Question:
I have a Google chart api Line chart where the horizontal axis units don't match the corresponding points on the chart. See the image.
I have used those options that makes sure that the h axis don't use decimal numbers:
'''
hAxis: { title: 'some title', format: '#' }
'''
I have used no other relevant options, and haven't found any options in the documentation that seems to could solve the issue..
Code to generate the chart:
'''
var options = { title: '<%# Strings.GameStatisticsView_GameProgressChart %>', hAxis: { title: '<%# Strings.ScoreBoard_RoundNr %>', format: '#' }, vAxis: { title: '<%# Strings.Common_Points %>' }, backgroundColor: { fill: 'transparent' }, elementId: 'GameProgressChart', column1: 'Round Nr' };
drawLineChart(response.d.Data, options);
...
drawLineChart: function (data, options) {
var dataTable = new google.visualization.DataTable();
dataTable.addColumn('number', options.column1);
for (var j = 0; j < data.key.length; j++) {
dataTable.addColumn('number', data.key[j]);
}
dataTable.addRows(data.value.length);
for (var i = 0; i < data.value.length; i++) {
dataTable.setValue(i, 0, data.value[i].key);
for (var k = 0; k < data.key.length; k++) {
dataTable.setValue(i, k+1, data.value[i].value[k]);
}
}
var chart = new google.visualization.LineChart(document.getElementById(options.elementId));
chart.draw(dataTable, options);
},
'''
:
The steps in your x axis can't be hardcoded but you can hardcode how many gridlines to have, see <URL>.
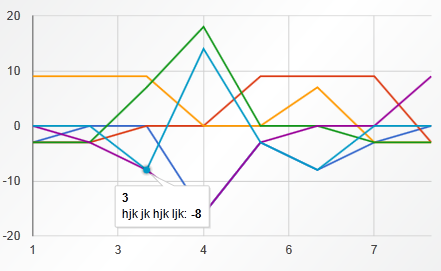
Answer: I doubt you are still in need of an answer for this, but should anyone be in the same situation..
'format: '#'' forces the value format to 1 digit, so your 3 in the example is most likely around 3.3 but you only see the integer part because of the formatting applied.